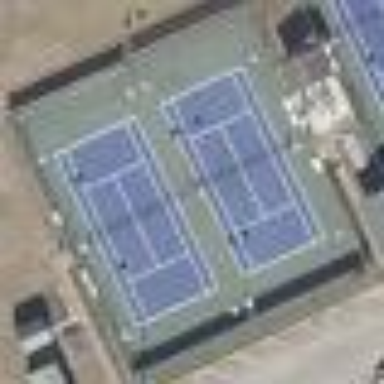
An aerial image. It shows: Tennis court on pitch designated for leisure land.